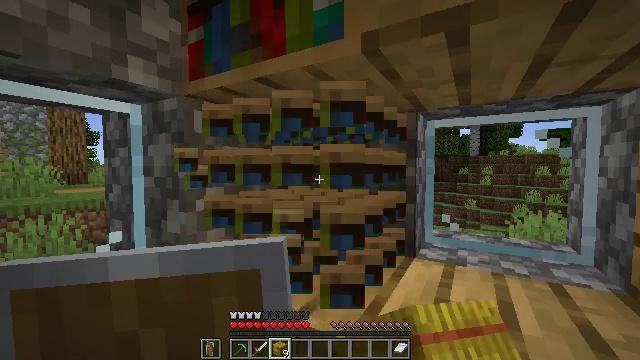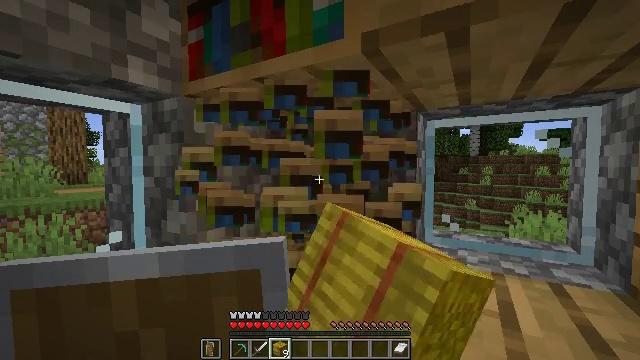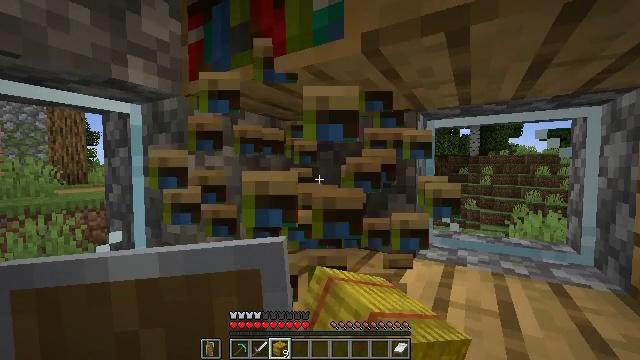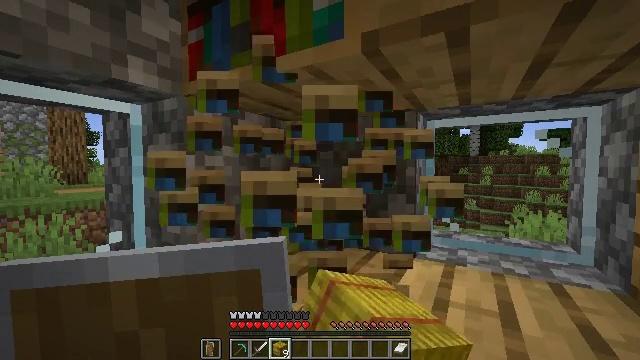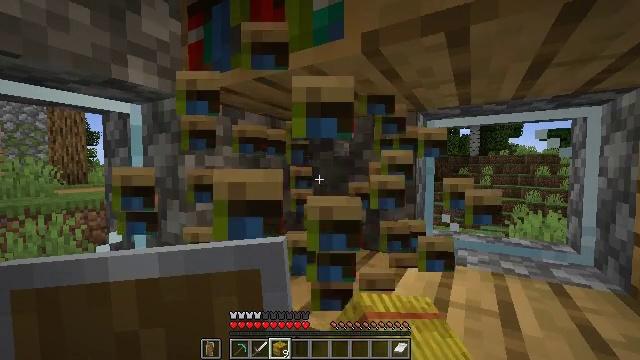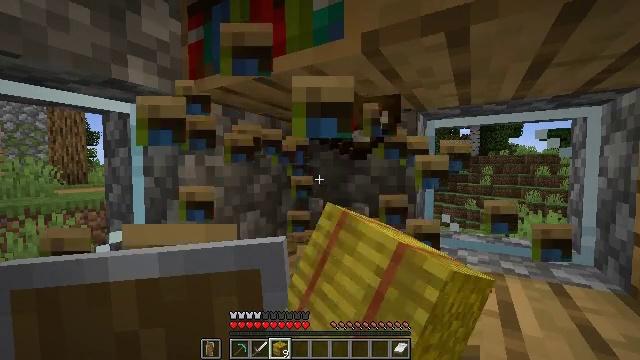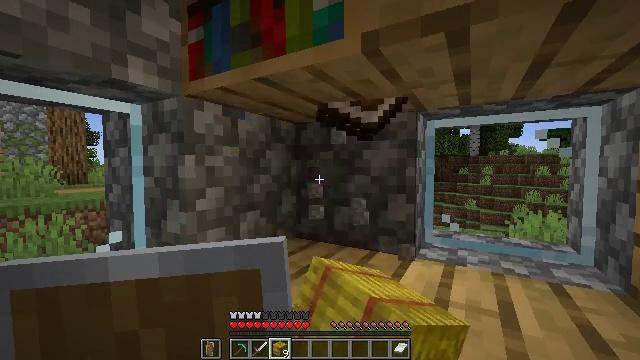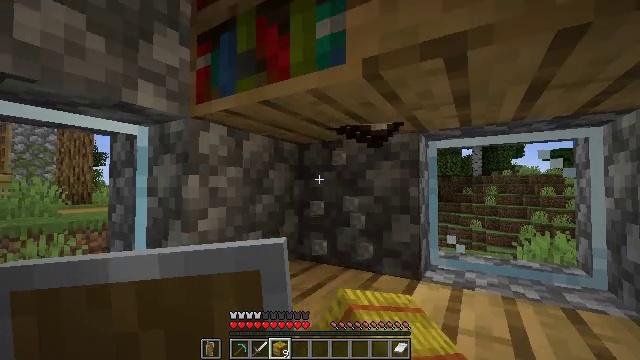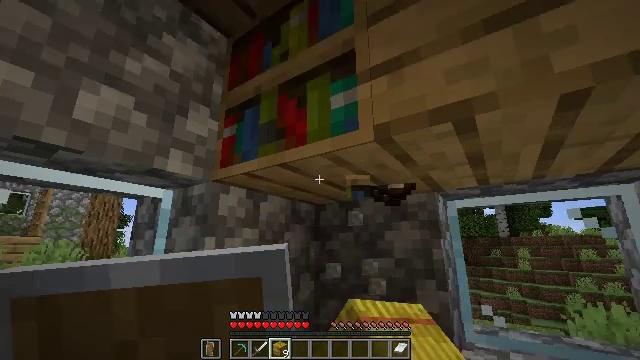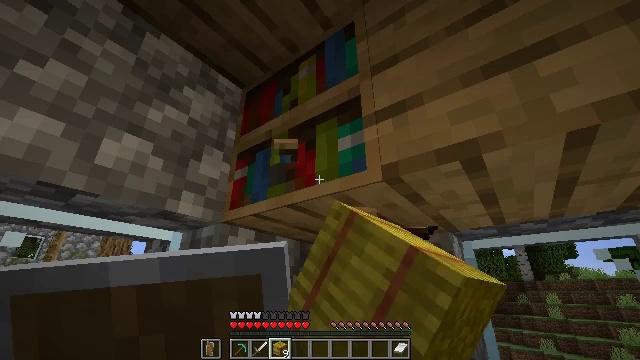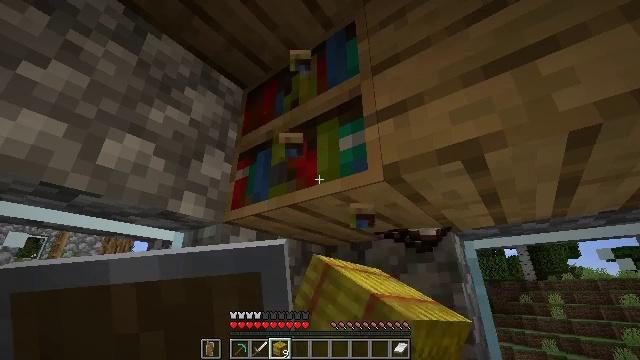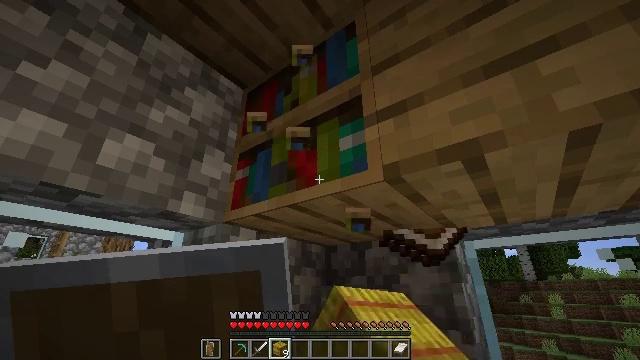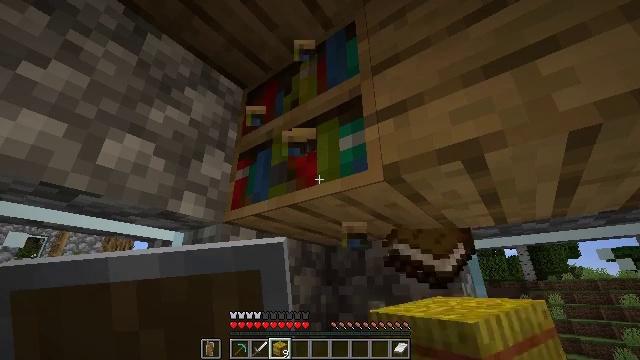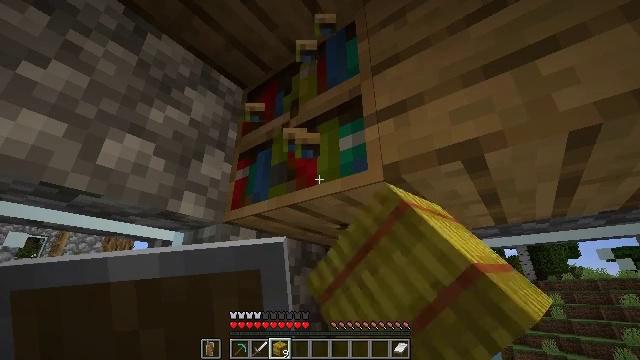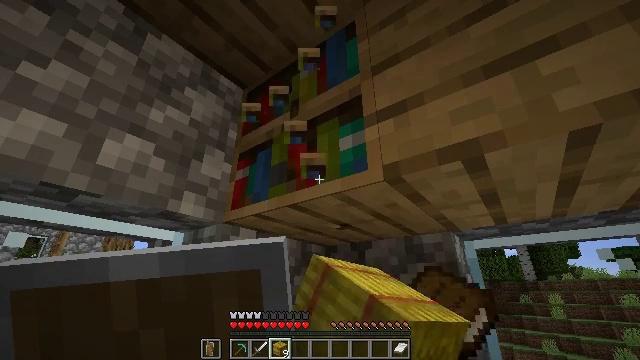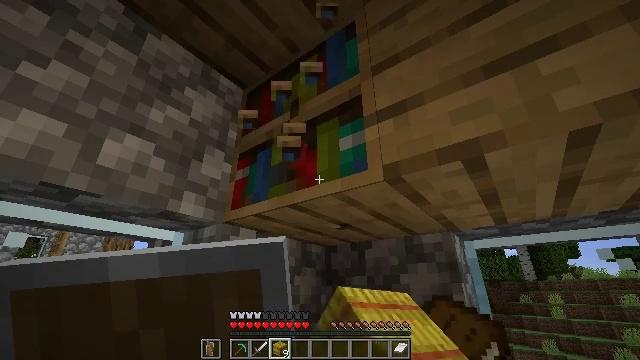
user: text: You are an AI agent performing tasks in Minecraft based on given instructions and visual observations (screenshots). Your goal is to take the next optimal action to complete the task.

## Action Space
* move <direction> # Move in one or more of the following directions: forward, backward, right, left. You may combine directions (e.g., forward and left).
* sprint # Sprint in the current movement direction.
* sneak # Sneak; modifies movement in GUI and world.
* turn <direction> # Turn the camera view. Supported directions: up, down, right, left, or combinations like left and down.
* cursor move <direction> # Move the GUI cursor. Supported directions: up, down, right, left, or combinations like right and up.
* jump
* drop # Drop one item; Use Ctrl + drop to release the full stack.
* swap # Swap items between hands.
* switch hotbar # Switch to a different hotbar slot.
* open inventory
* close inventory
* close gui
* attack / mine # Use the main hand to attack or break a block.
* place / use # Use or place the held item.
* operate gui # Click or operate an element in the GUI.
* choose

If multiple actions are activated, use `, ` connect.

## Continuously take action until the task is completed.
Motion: motion action
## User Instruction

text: Mine the bookshelf to gather resources.
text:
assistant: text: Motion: attack / mine
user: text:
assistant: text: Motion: attack / mine
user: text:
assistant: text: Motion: attack / mine
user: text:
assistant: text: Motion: attack / mine
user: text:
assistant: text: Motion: attack / mine
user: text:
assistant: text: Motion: attack / mine
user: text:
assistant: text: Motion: turn up, attack / mine
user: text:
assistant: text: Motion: turn left and up, attack / mine
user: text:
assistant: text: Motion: turn left and up, attack / mine
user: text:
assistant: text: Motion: attack / mine
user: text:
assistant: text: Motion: attack / mine
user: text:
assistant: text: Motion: attack / mine
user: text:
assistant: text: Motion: attack / mine
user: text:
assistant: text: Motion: attack / mine
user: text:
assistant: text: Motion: attack / mine
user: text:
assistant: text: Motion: attack / mine
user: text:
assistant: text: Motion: attack / mine
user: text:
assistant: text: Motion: attack / mine
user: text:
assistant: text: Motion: attack / mine
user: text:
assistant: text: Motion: attack / mine
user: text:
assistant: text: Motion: attack / mine
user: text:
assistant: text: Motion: attack / mine
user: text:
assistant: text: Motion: attack / mine
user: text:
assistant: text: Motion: attack / mine
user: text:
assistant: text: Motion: attack / mine
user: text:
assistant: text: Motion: attack / mine
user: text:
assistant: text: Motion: attack / mine
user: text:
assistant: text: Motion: attack / mine
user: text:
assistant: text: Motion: attack / mine
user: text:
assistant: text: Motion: attack / mine